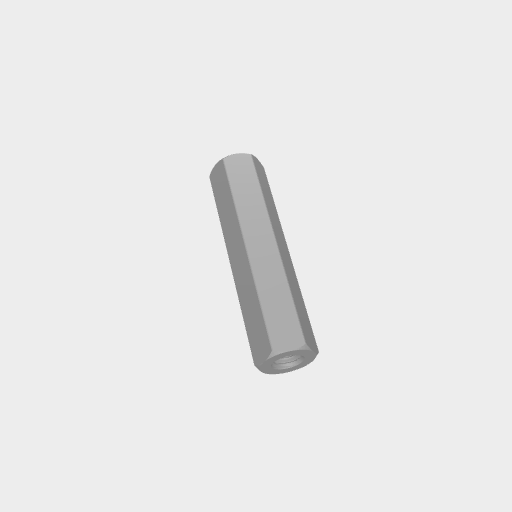
Part: Standoff8RID30